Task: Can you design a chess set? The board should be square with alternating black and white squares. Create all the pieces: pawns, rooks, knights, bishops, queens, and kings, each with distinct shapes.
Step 4477:
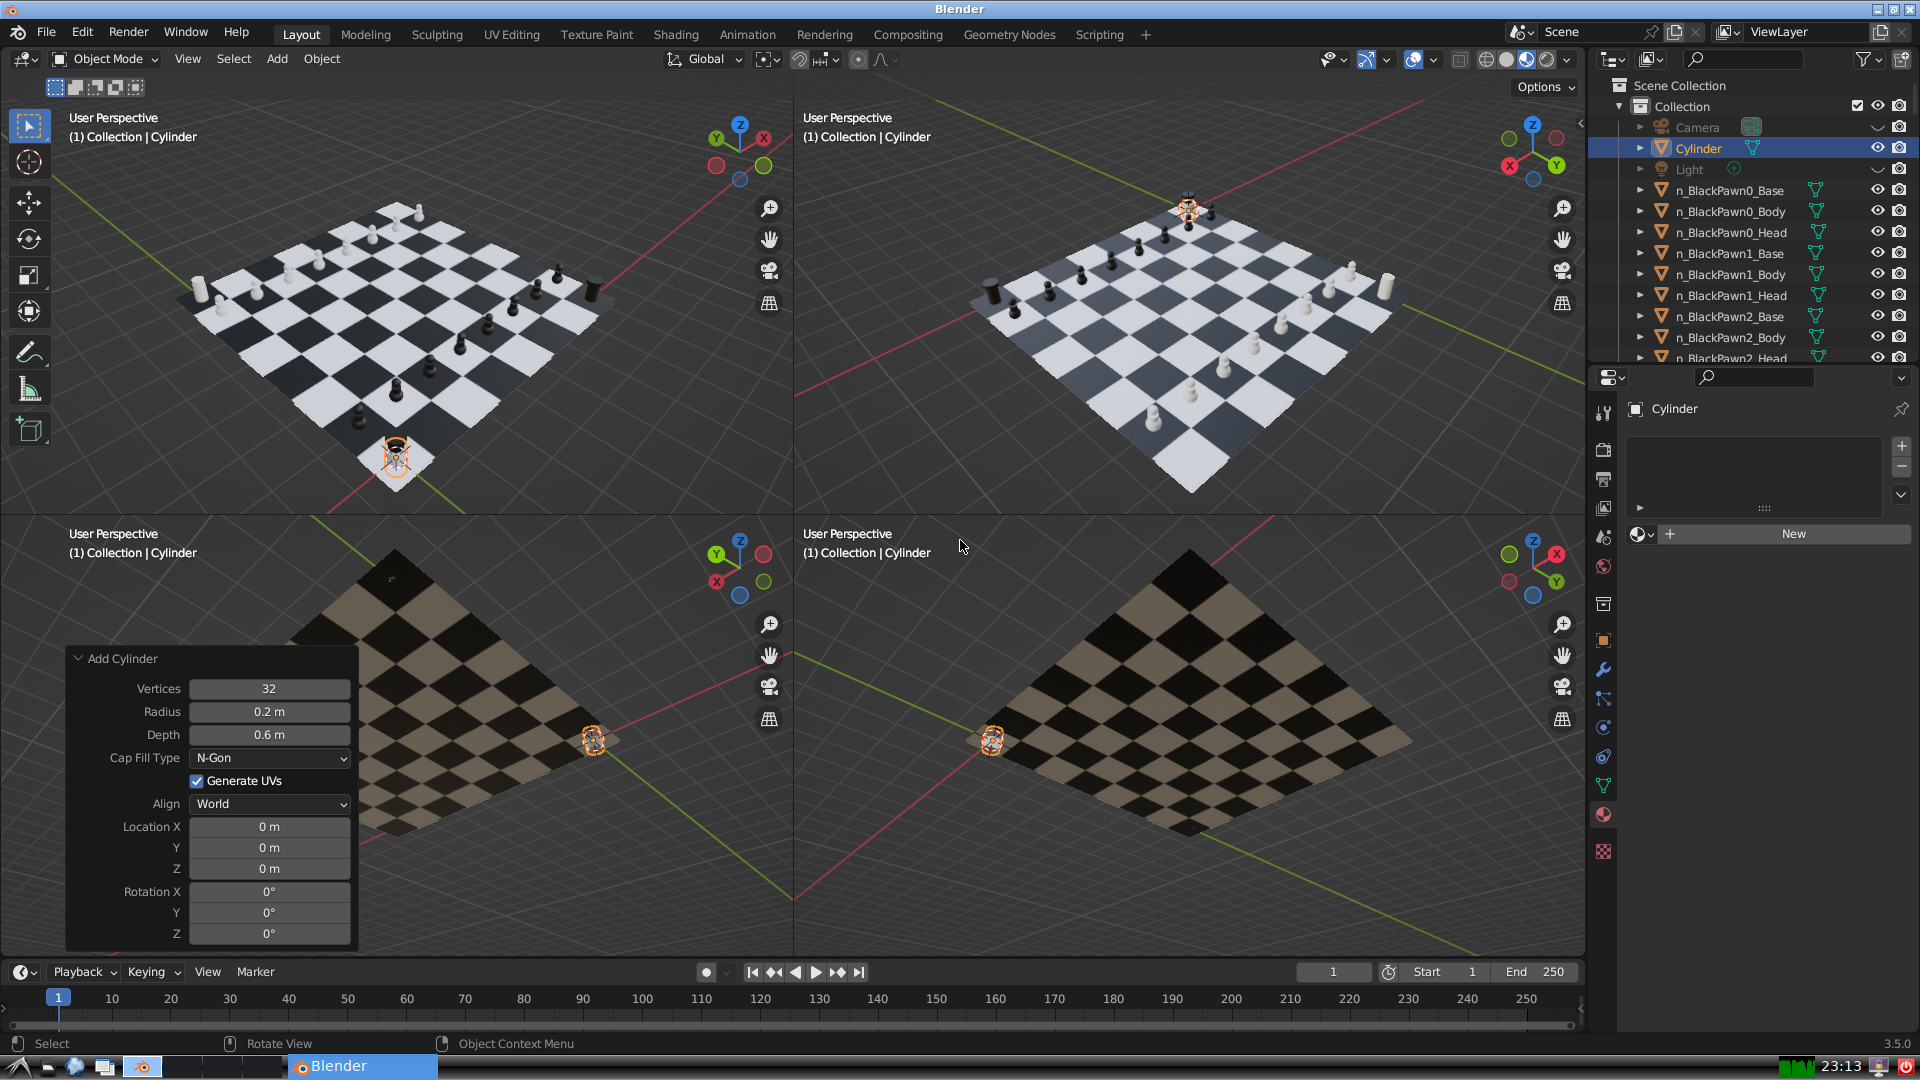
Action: {"mouse_move": [270, 731]}